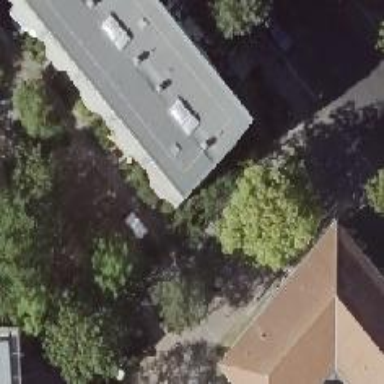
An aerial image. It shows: Flat-roofed apartment building.